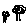
Label: flower